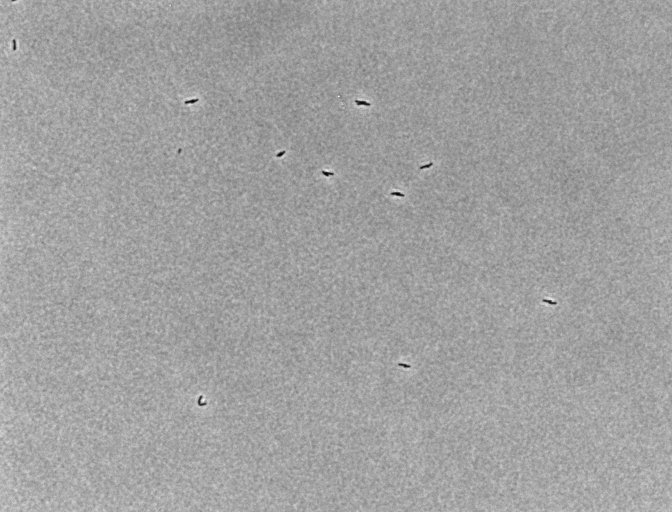
Phase contrast microscopy, 20x objective, 3 h incubation